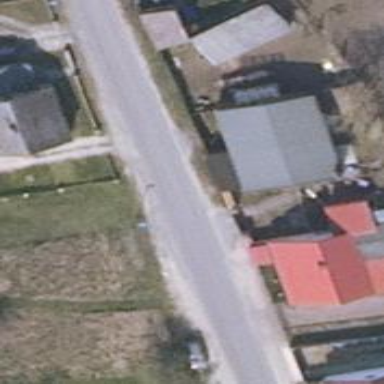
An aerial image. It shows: Smooth asphalt road in residential area.